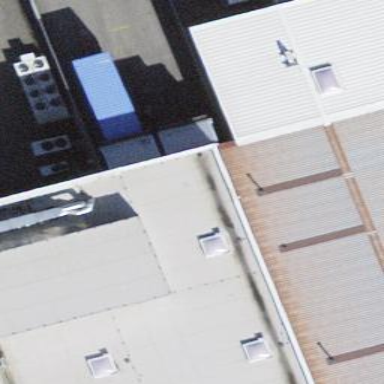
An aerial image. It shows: Industrial building.